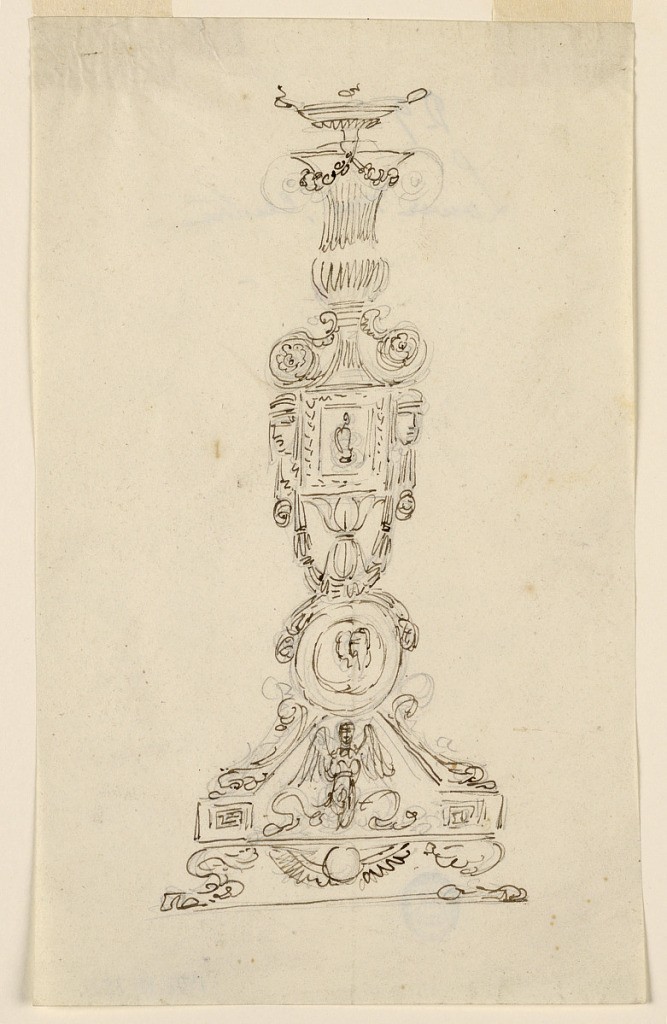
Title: Design for a Candelabrum
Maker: Giuseppe Bernardino Bison, Italian, 1762 - 1844
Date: ca. 1830
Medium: Pen and sepia ink over graphite on wove paper.
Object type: Drawing
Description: Above the base a medallion with two heads. The center of the shaft is square, at the corners of which appear two heads with cowls. An oil lamp at top.